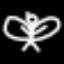
Label: angel